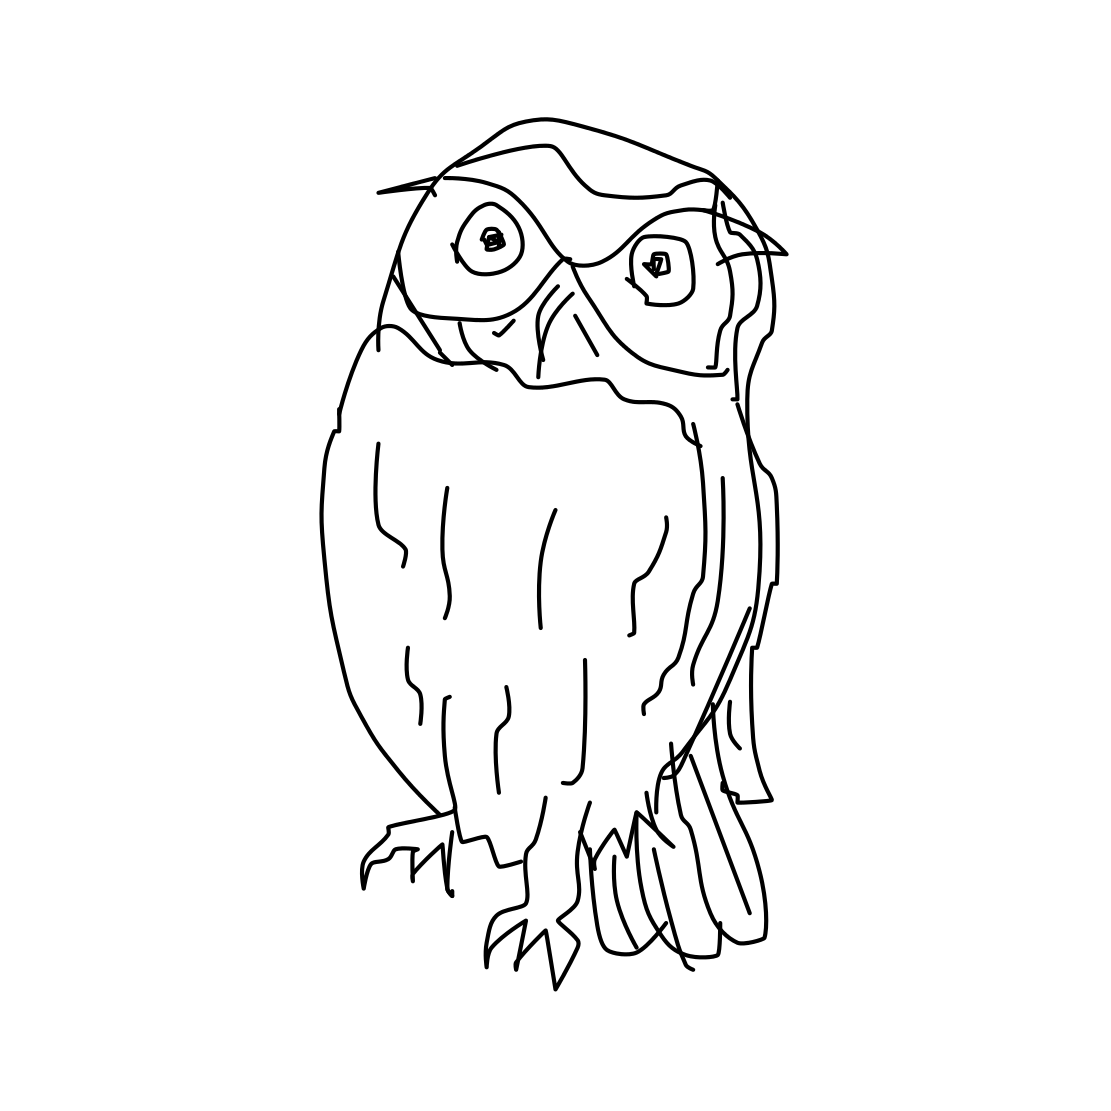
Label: owl